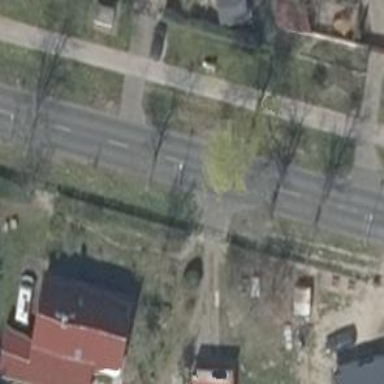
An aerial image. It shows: Tertiary road with asphalt surface.